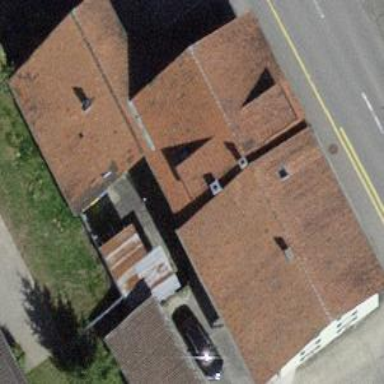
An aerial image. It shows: Residential building.